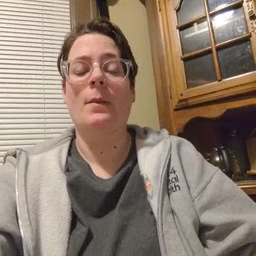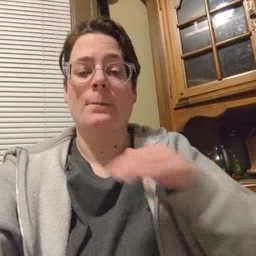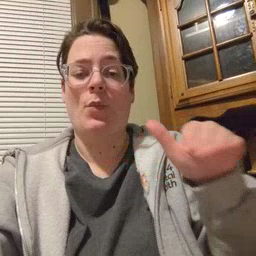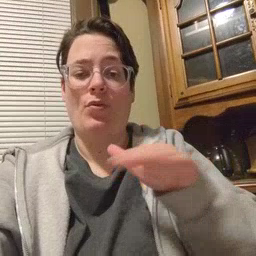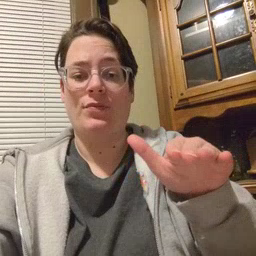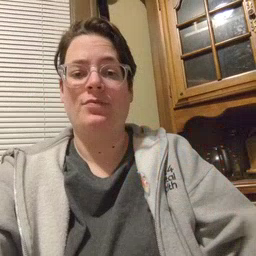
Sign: pool